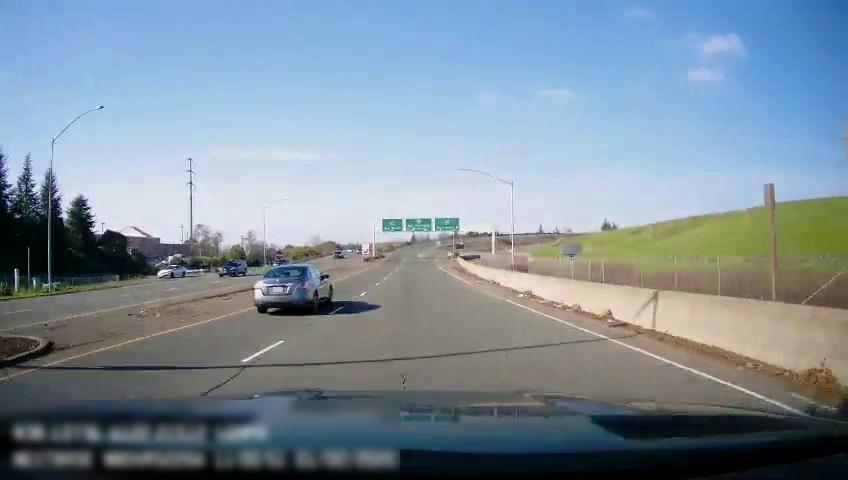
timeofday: Day
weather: Sunny
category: Drivable Space
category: Drivable Space
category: Vehicles | Car
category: Vehicles | SUV
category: Vehicles | Car
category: Vehicles | SUV
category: Vehicles | Car
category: Lanes | Current Lane
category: Lanes | Alternate Lane
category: Lanes | Current Lane
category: Lanes | Opposite Lane
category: Lanes | Opposite Lane
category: Lanes | Opposite Lane
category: Traffic | Signs
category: Traffic | Signs
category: Traffic | Signs
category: Traffic | Signs